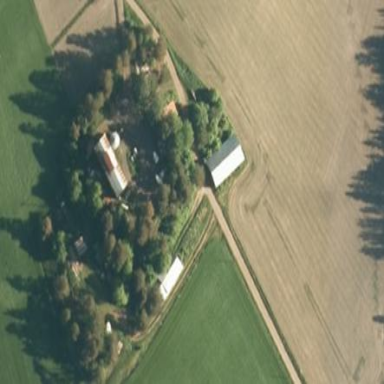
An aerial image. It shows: Farmyard area.